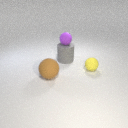
large gray rubber cylinder behind large brown rubber sphere